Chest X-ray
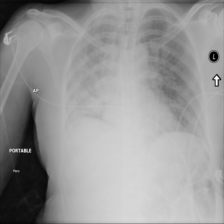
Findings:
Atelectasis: negative
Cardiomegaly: negative
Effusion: negative
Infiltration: negative
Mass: negative
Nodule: negative
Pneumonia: negative
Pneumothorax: negative
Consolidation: negative
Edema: negative
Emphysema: negative
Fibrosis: negative
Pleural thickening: negative
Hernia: negative